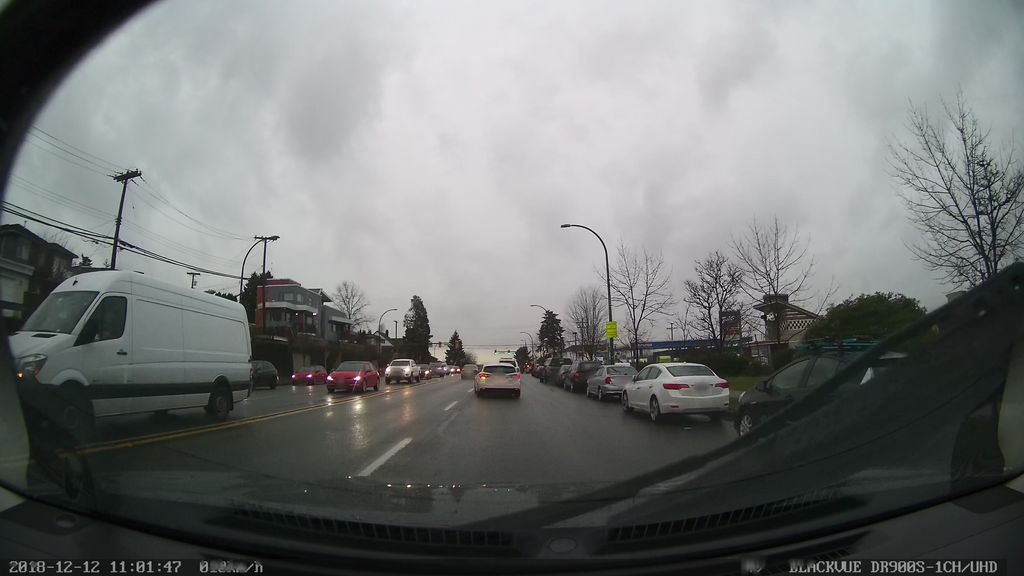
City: vancouver